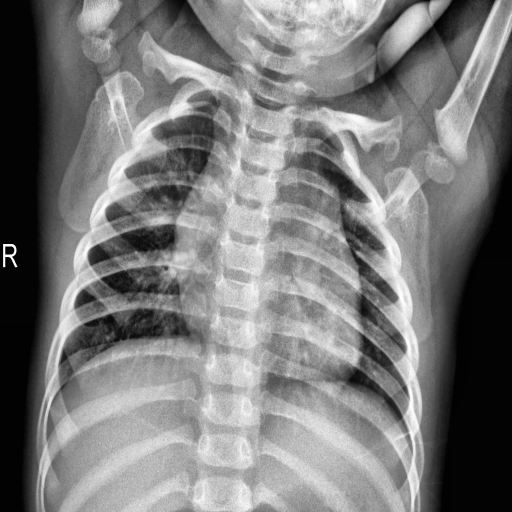
Finding: NORMAL